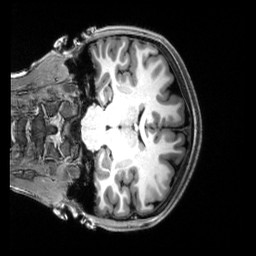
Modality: T1w
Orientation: coronal
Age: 18
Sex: female
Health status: healthy
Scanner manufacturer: siemens
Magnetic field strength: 3 T
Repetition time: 2.5 s
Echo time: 0.00222 s